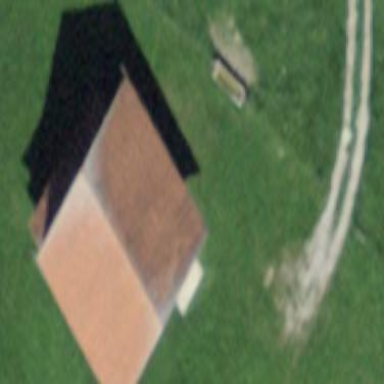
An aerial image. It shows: Barn.